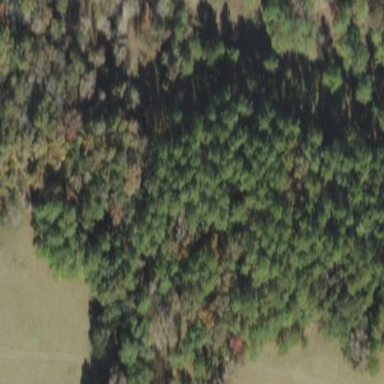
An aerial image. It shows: Mixed woodland area with various types of leaves.